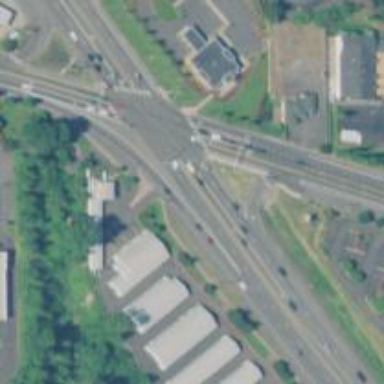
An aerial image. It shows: Trunk link highway.